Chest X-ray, AP view. Patient: 34 years old, sex M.
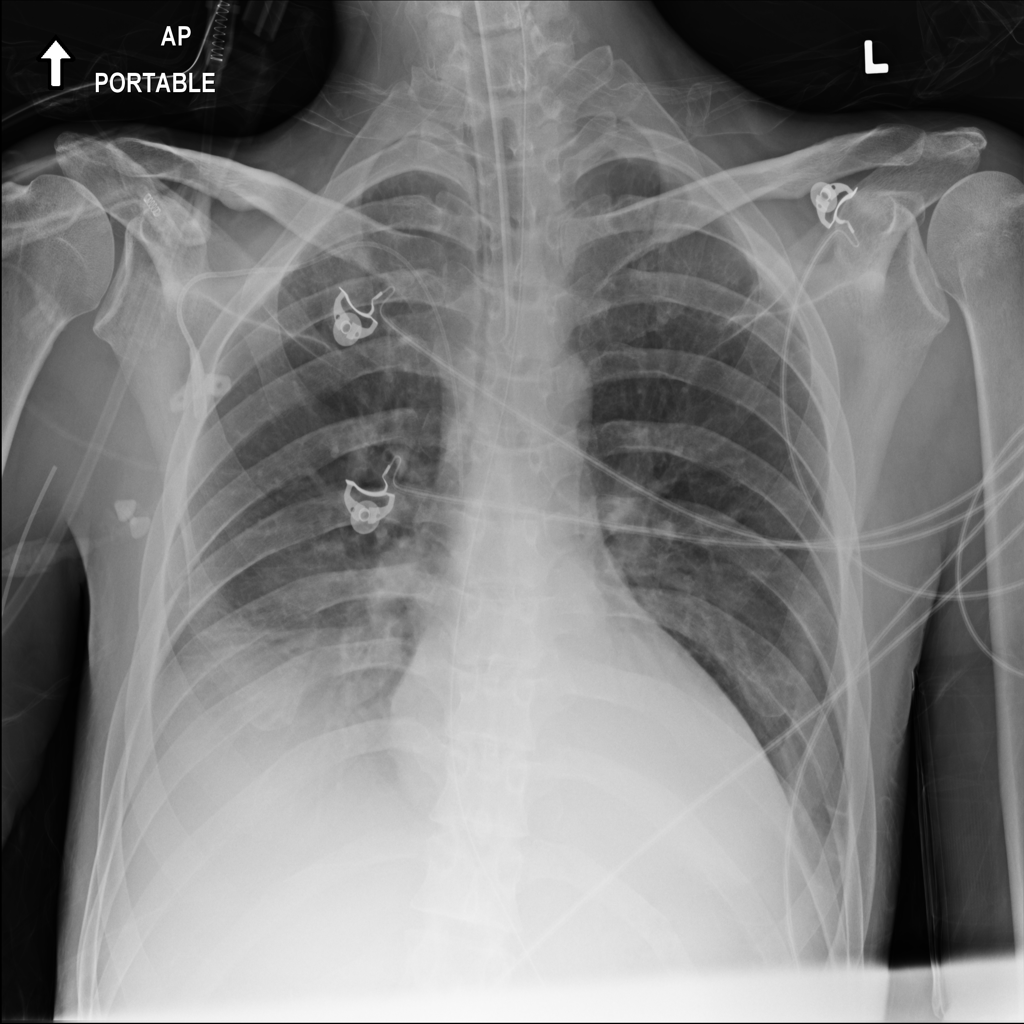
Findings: Atelectasis, Infiltration